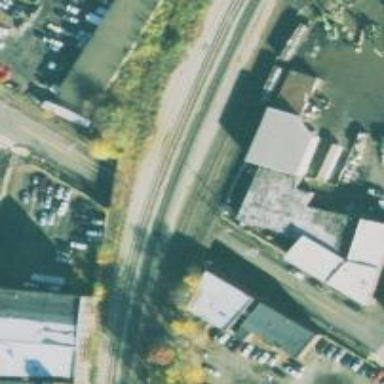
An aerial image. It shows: Railway bridge over siding railway service.